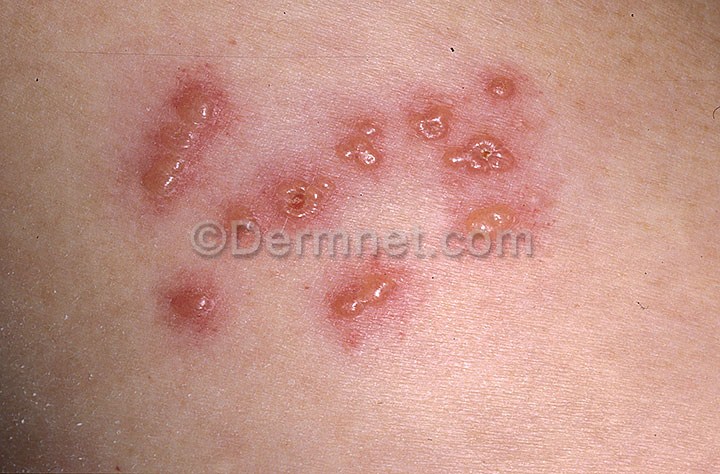
Disease: Warts Molluscum and other Viral Infections